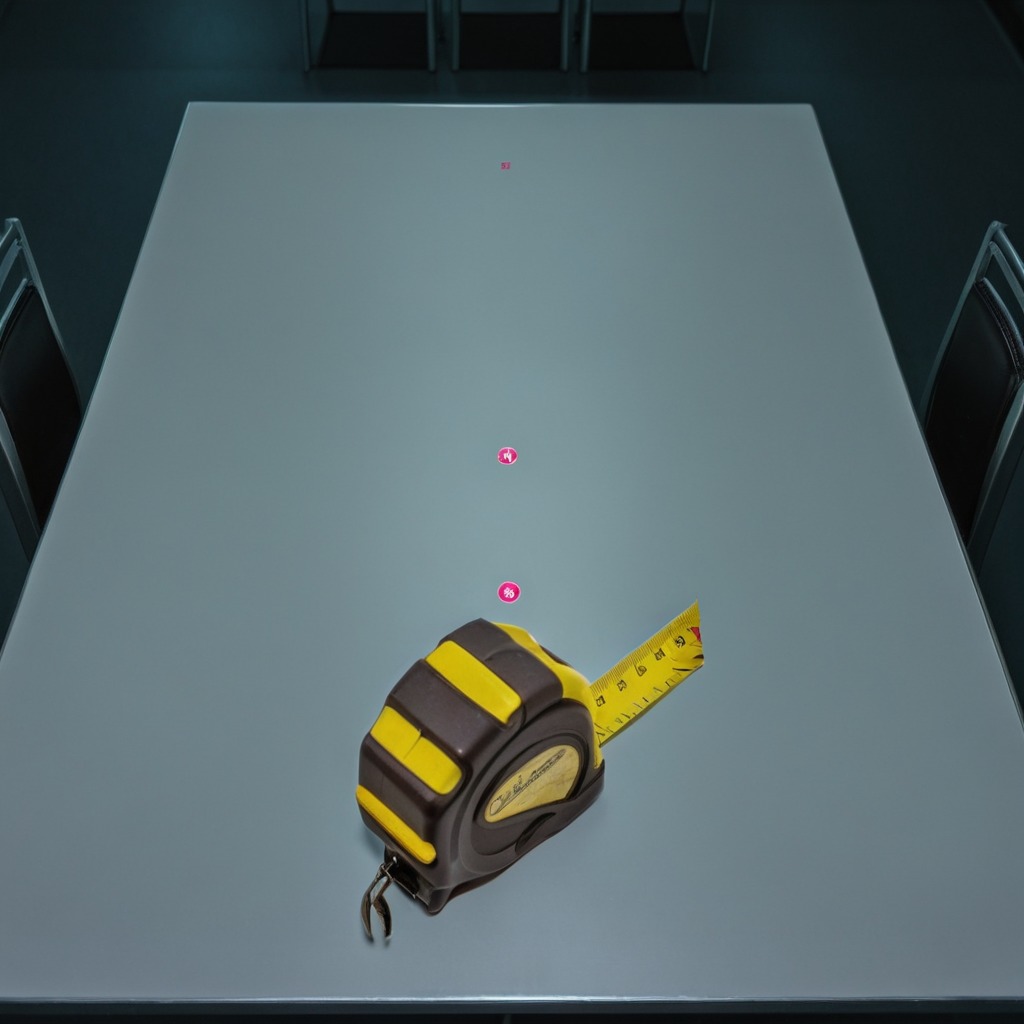
A measuring tape is lying on the table.